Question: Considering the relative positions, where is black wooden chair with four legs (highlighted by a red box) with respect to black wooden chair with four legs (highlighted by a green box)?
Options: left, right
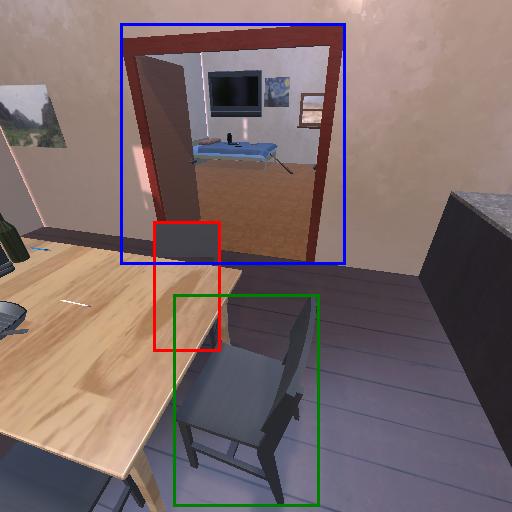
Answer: left